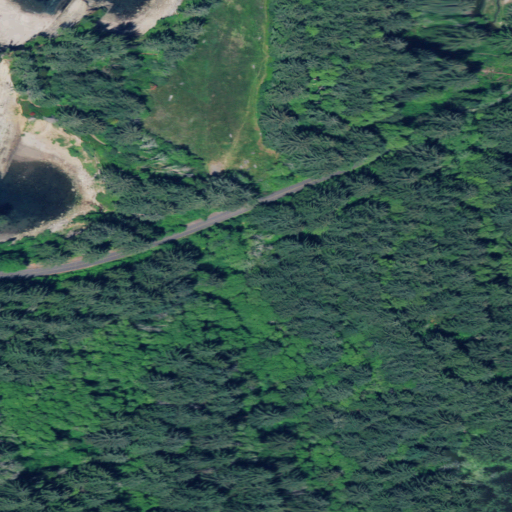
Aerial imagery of valley in Oregon named Norton Gulch containing evergreen forest, mixed forest, herbaceous wetlands, open development, low intensity development, open water, pasture, and barren land